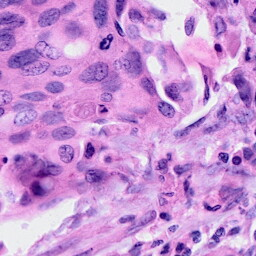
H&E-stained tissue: Cervix